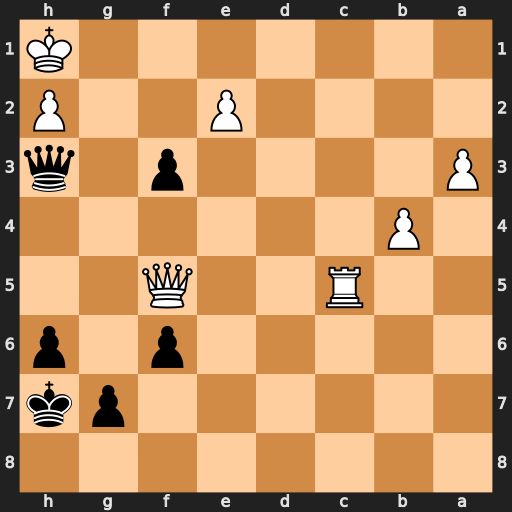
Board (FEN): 8/6pk/5p1p/2R2Q2/1P6/P4p1q/4P2P/7K
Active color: b
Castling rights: -
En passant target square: -
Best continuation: Qxf5 Rxf5 fxe2 Kg1 e1=Q+